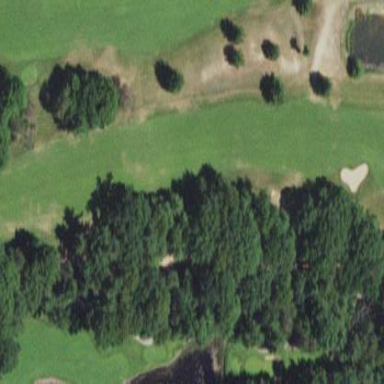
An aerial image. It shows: Golf fairway surrounded by grass.